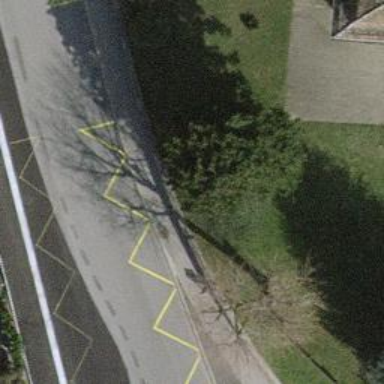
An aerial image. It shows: Bus stop with platform for public transport.